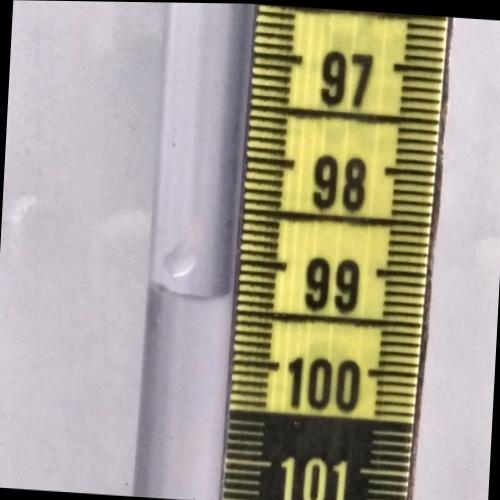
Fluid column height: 99.4 cm